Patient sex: F
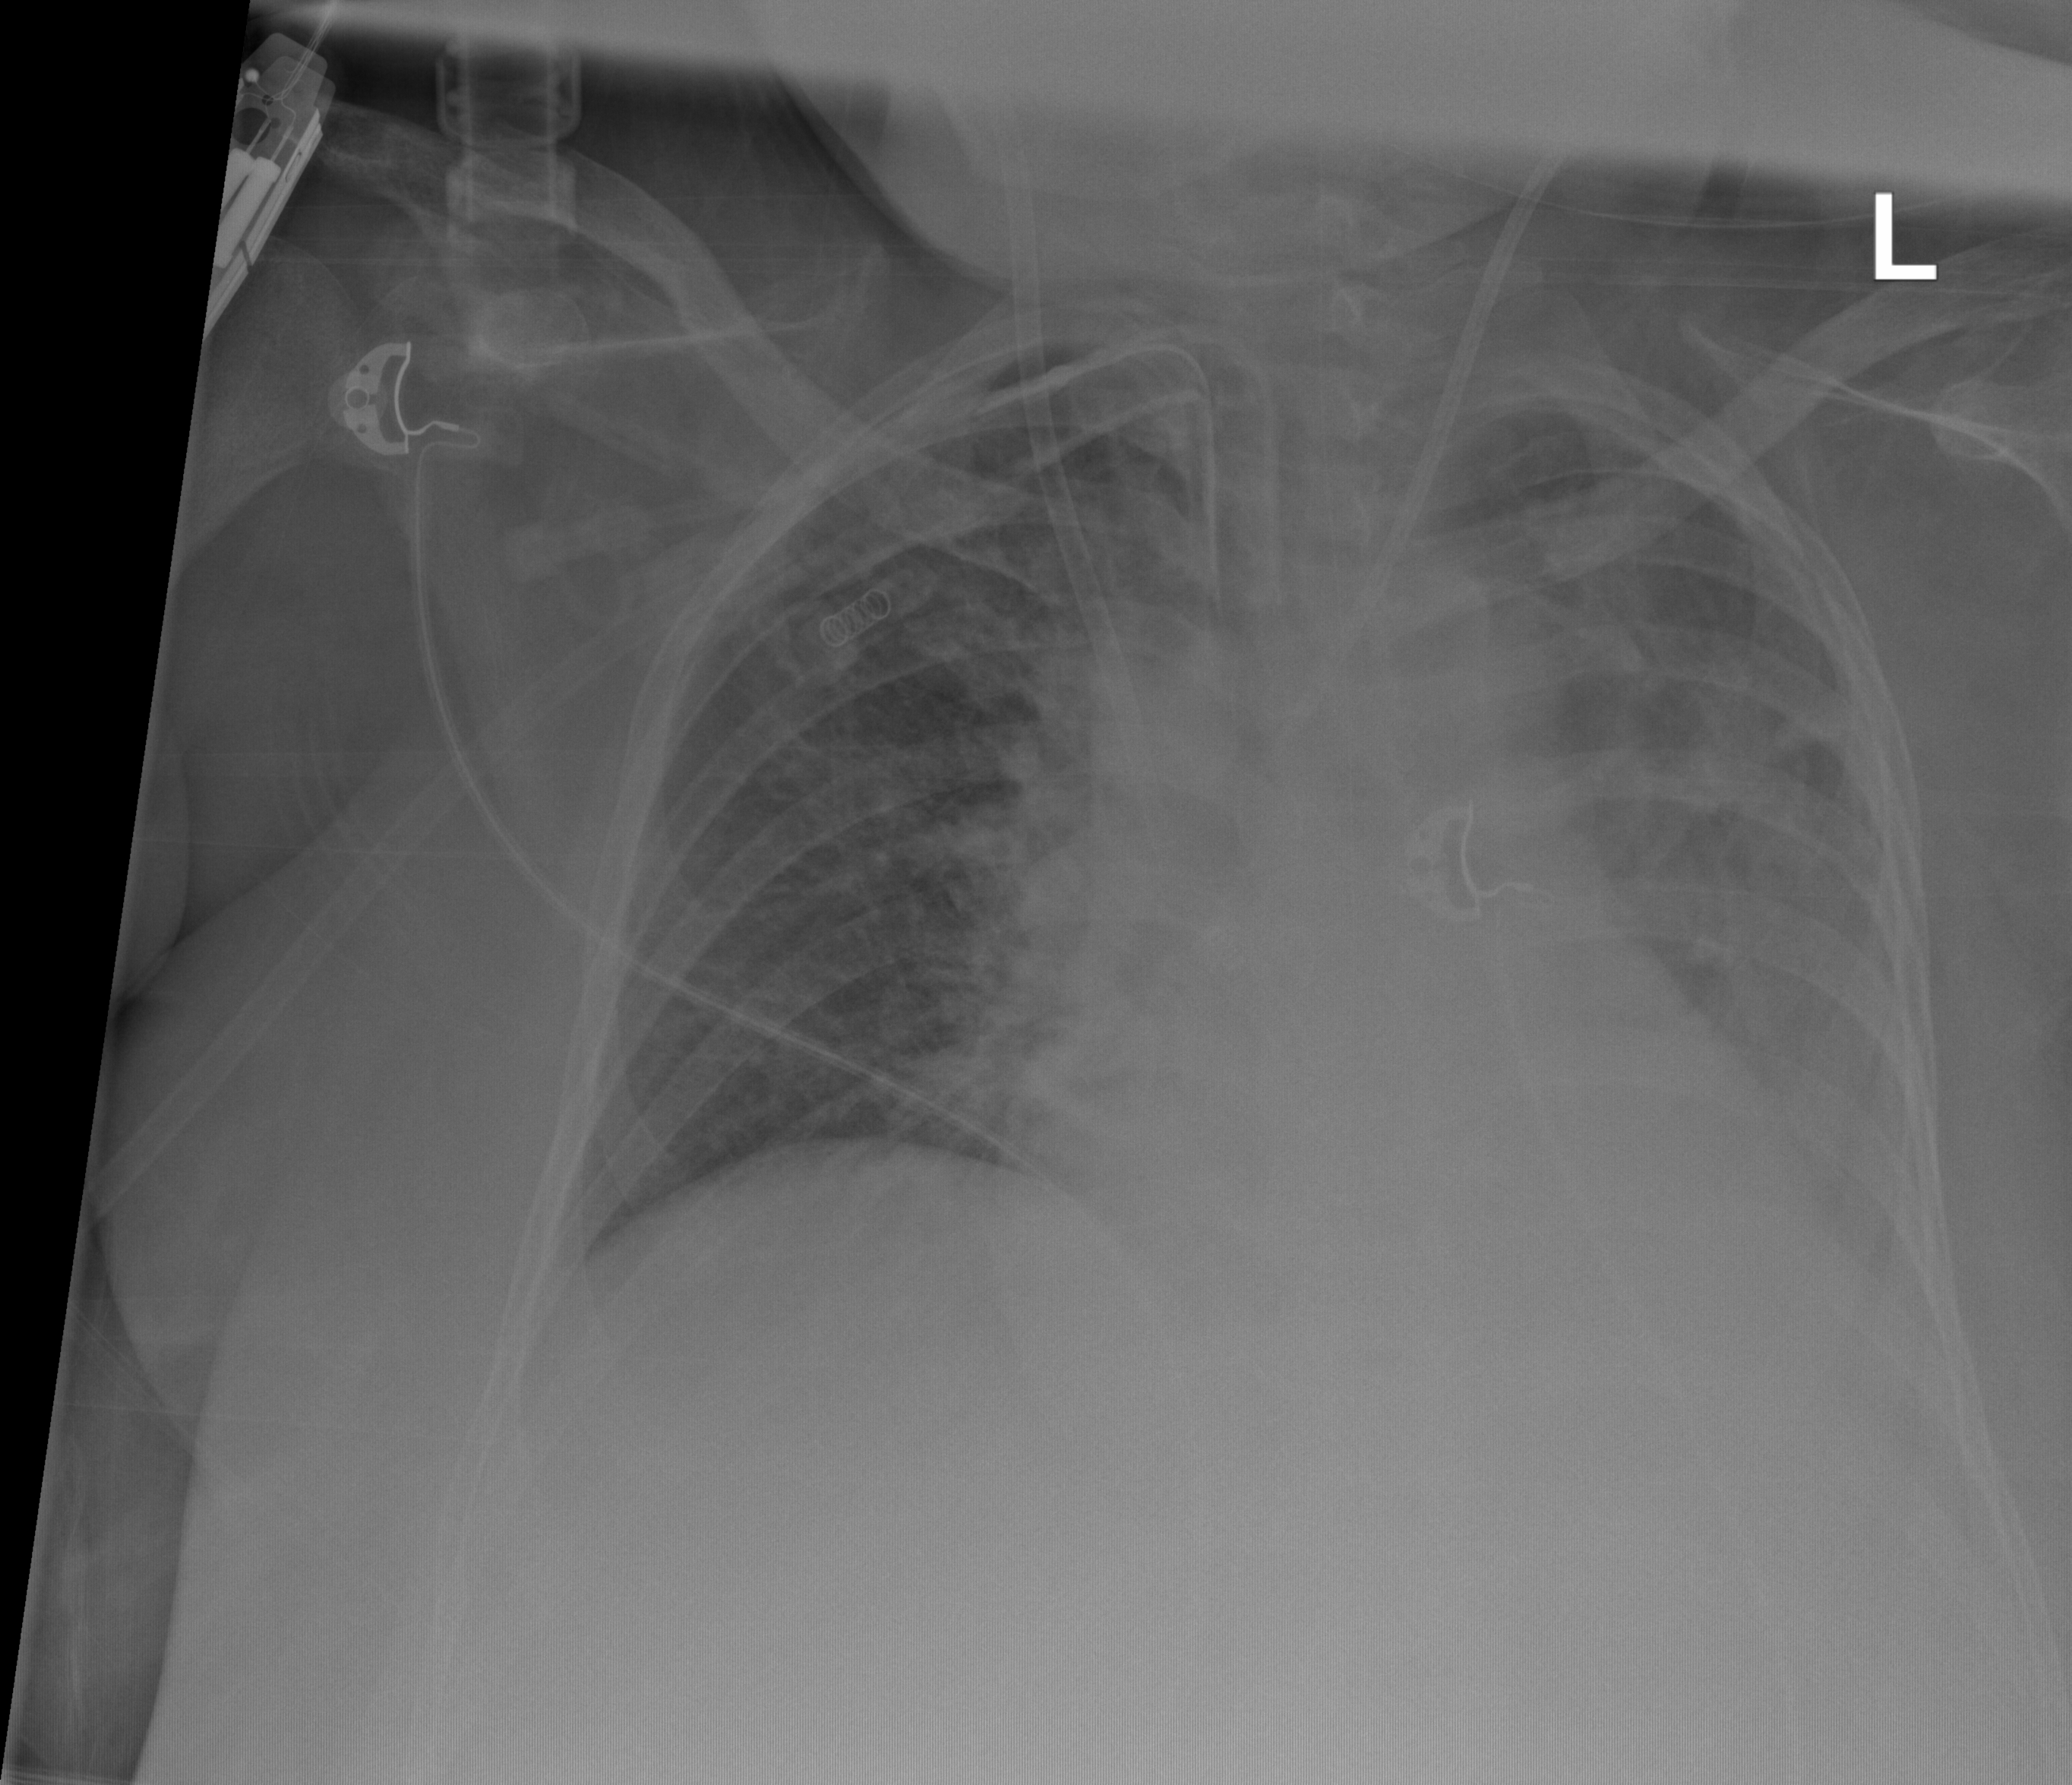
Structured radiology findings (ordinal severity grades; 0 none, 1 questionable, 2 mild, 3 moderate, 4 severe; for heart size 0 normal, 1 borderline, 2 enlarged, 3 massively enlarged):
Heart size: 1
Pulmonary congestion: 2
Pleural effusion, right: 0
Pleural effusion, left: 2
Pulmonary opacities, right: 2
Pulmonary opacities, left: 2
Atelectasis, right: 2
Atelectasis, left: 2